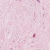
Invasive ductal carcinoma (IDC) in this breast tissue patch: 0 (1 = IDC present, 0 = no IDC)